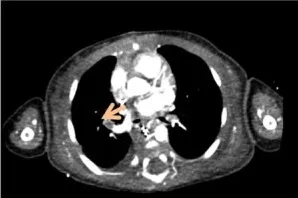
Axial view of the pulmonary artery on angio-CT of the chest. , of the upper branch of the right pulmonary artery.
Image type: radiology (ct)